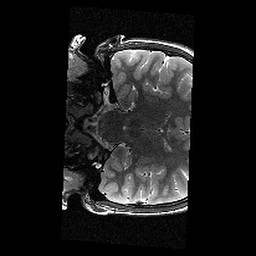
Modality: T2w
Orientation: coronal
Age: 12
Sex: female
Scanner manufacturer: siemens
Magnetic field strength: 3 T
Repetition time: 9.23 s
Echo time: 0.067 s